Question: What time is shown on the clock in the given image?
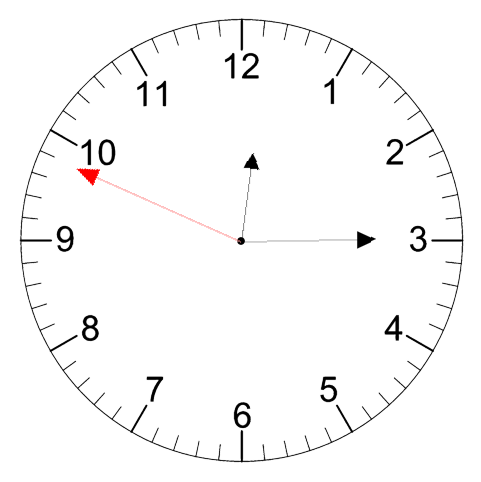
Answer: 12:14:49